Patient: sex M, age 76
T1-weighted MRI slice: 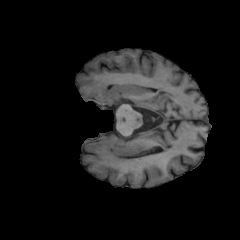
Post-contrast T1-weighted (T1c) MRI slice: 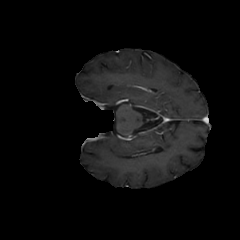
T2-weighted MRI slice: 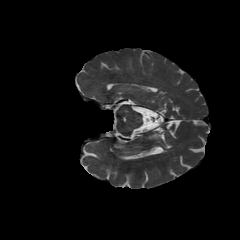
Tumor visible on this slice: yes
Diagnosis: Glioblastoma, IDH-wildtype
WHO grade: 4